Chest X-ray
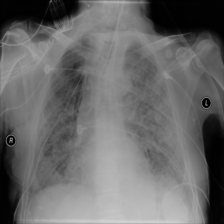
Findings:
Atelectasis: negative
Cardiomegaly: negative
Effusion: negative
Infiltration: negative
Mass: negative
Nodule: negative
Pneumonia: negative
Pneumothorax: negative
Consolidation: negative
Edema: negative
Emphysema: negative
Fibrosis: negative
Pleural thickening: negative
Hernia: negative